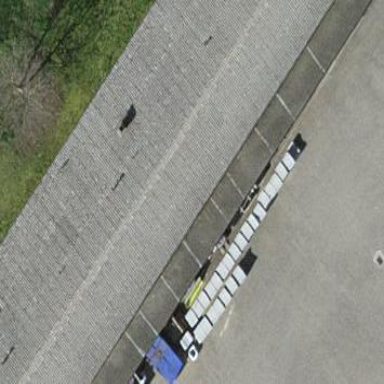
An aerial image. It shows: Industrial building.